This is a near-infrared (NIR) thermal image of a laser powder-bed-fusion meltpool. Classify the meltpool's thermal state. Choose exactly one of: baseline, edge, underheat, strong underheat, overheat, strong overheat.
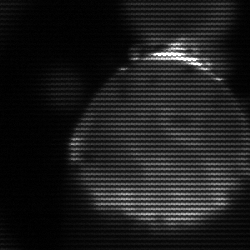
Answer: edge